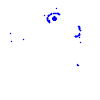
Particle: kaon